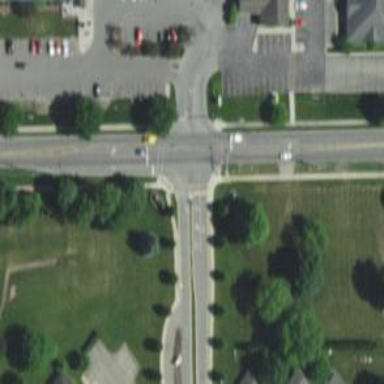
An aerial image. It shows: Marked crossing on footway.